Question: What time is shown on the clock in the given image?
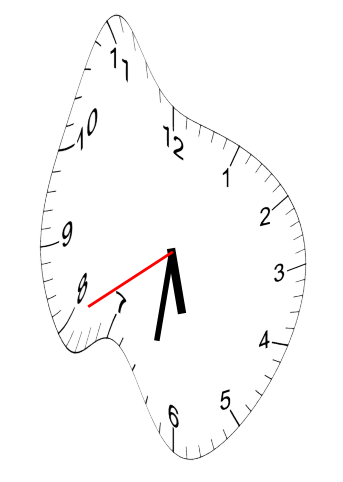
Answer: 05:31:40